Question: I am fetching all records from a db table into a page using;
'''
SELECT * FROM table_name;
'''
The page displays a summary of car details:

Now the idea is to create another page that will load the full content of each car. The issue is that I have no idea how to do it. I have searched on the internet but i dont get any results and i am new to php.
MYSQL query would be something like;
'''
SELECT * FROM table_name WHERE id = {$clicked-id}
'''
where clicked id is the previous clicked car. i guess i have to assign an id to each previous car title.
I am quite lost, can someone please help me.
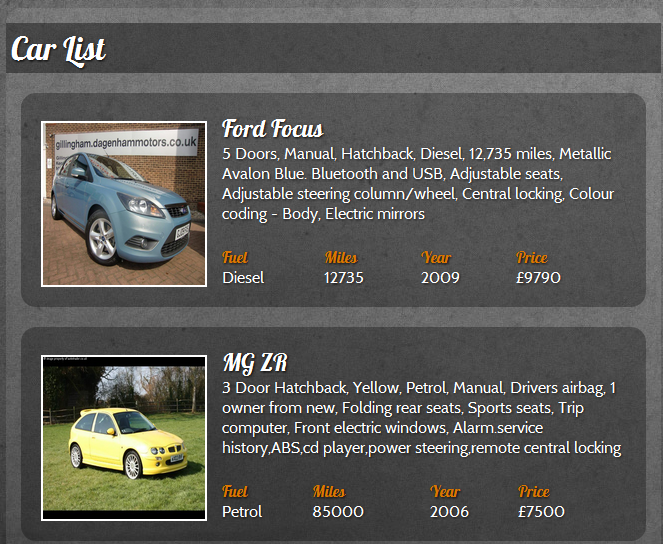
Answer: Read the <URL>, it's very helpful.
Basically the link should be something like:
'''
<a href="/detail.php?id=<?= $car_id ?>"> car info .. </a>
'''
So you pass the clicked id in the 'id' parameter.
Then, in your detail page, you retrieve it like this:
'''
<?php
$car_id = $_GET['id'];
$query = 'SELECT * FROM cars WHERE id = '.intval($car_id);
?>
'''
I'm using '$_GET' here because the parameter came in the URL. Again, check out the <URL>, it's very helpful with this early stuff.
Note that I used 'intval' to keep <URL> off my back. You should research about it if you don't know what it means. The basic idea here is to prevent a user from calling something like 'detail.php?id=1;DROP TABLE cars;', which, if not using 'intval', would make your query:
'''
SELECT * FROM cars WHERE id = 1;DROP TABLE cars;
'''
Which would destroy your data.